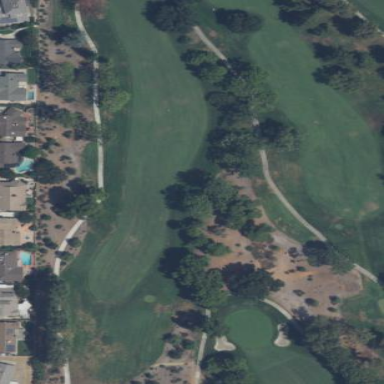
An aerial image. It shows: Golf fairway surrounded by grass.